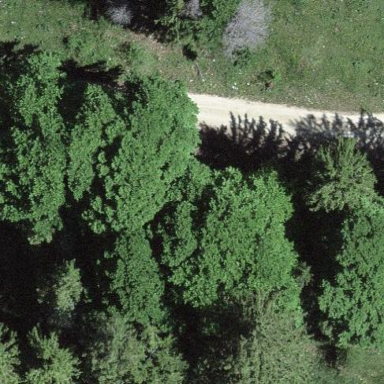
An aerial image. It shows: Serene woodland landscape.